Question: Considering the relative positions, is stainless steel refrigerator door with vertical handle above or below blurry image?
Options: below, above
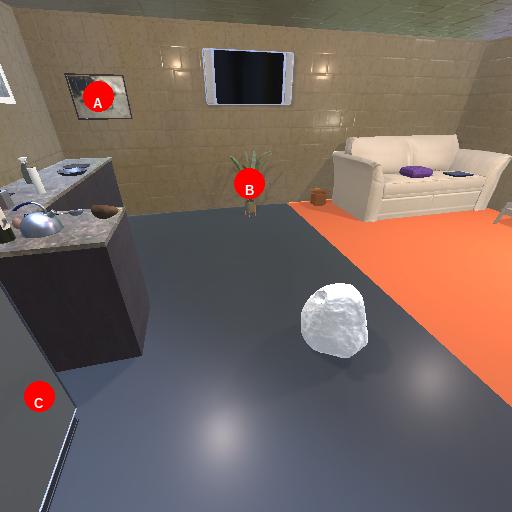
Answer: below